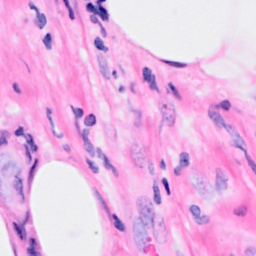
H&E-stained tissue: Breast